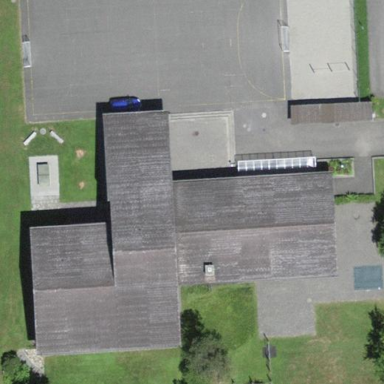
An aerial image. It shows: School.